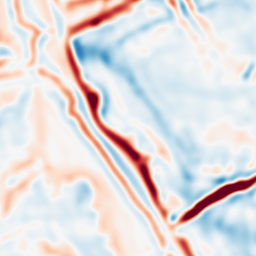
Category: multiscale
Decomposition family: log
Decomposition parameters: sigma: 5
Upsampling method: lanczos
Upsampling parameters: scale: 4
Upsampling scale: 4